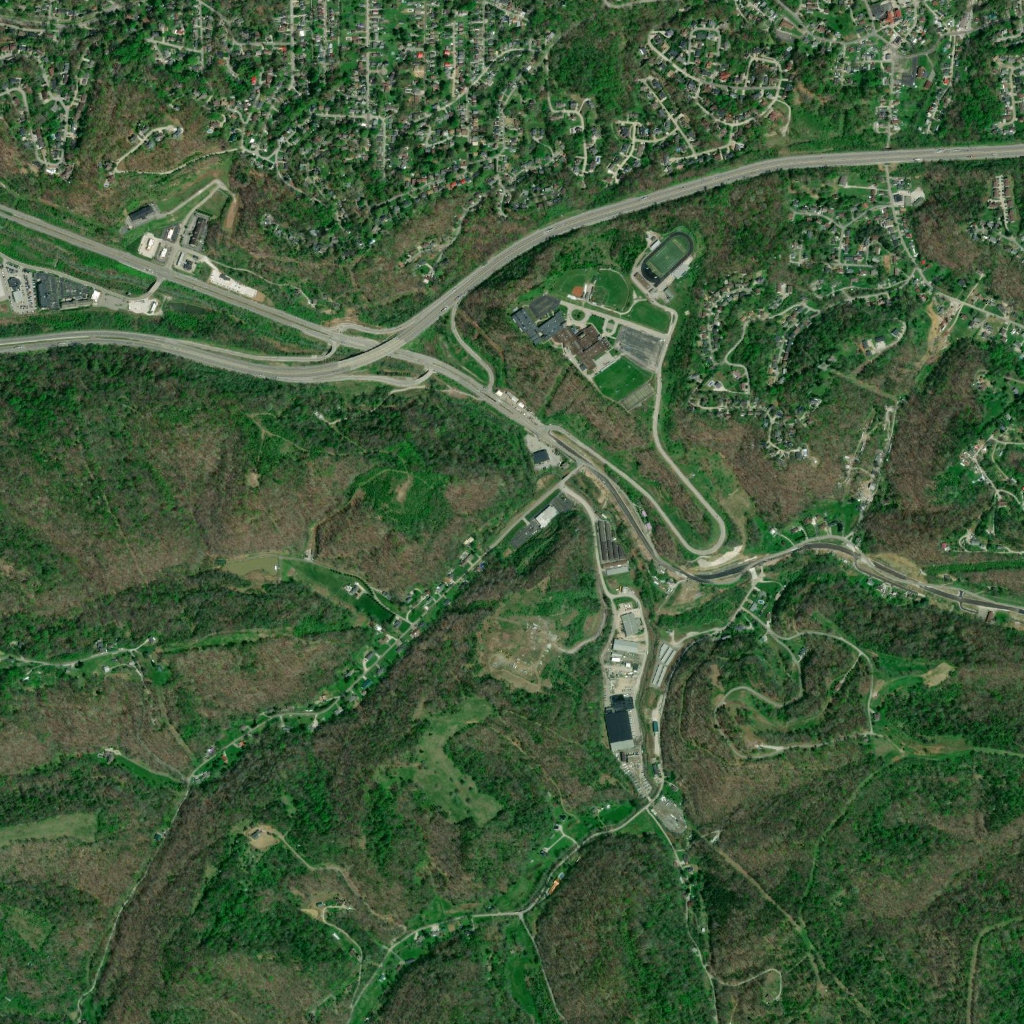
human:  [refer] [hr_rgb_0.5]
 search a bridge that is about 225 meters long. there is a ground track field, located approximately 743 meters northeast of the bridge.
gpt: <box>[[32, 32, 39, 36, 0]]</box>